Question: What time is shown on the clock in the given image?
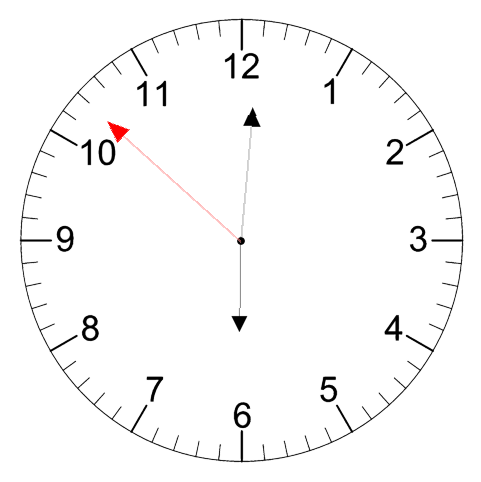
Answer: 06:00:52